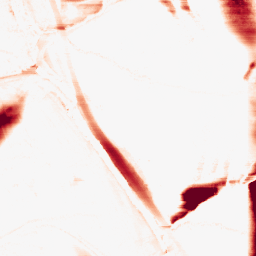
Category: morphological
Decomposition family: morphological_rect
Decomposition parameters: operation: opening
width: 50
height: 5
Upsampling method: lanczos
Upsampling parameters: scale: 4
Upsampling scale: 4